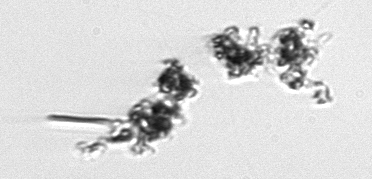
Label: Thalassiosira_TAG_external_detritus